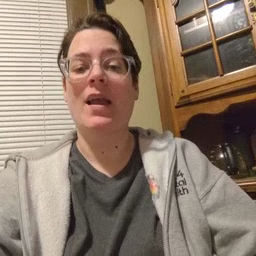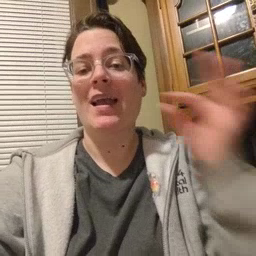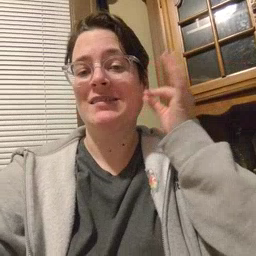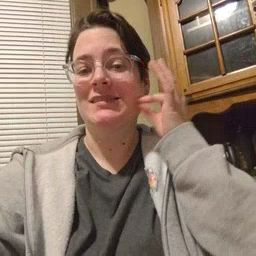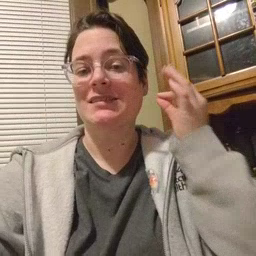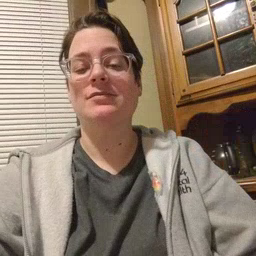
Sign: cat